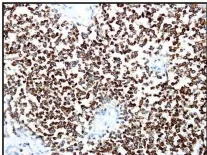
Immunohistochemical staining reveals that the tumor cells were positive for. Cluster of differentiation 99.
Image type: pathology (immunostaining)